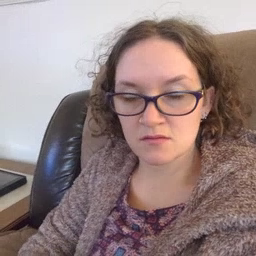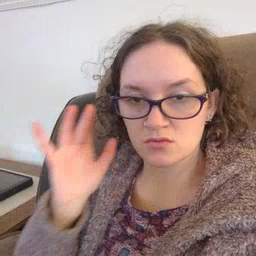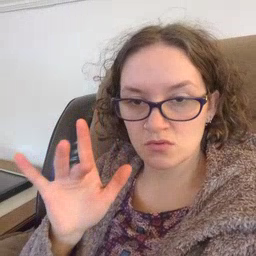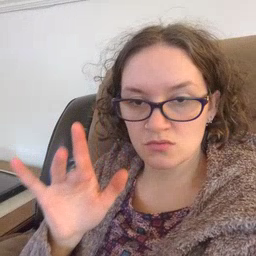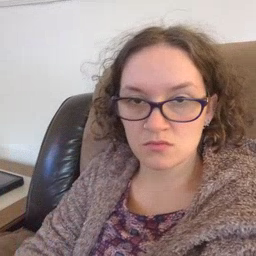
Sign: touch